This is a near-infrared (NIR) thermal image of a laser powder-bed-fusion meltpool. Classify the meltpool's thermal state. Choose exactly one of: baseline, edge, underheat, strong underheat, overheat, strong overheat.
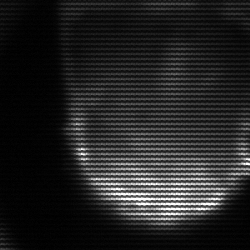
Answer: edge